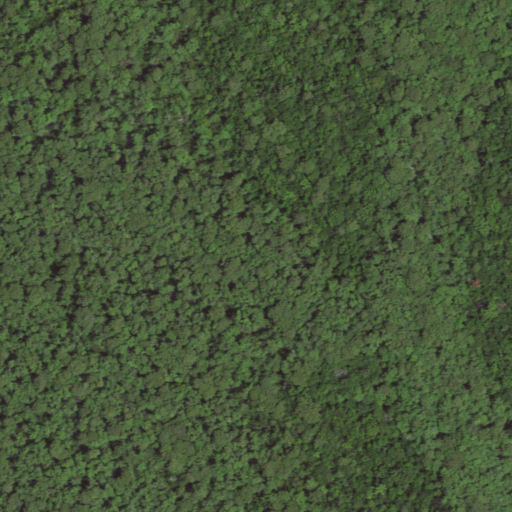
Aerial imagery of island in Louisiana named Fish Island containing only woody wetlands